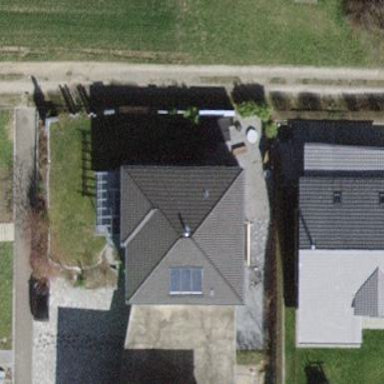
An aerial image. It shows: Simple and straightforward house.